Field crop: maize
Growth stage: 2
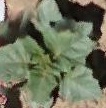
Species: datura